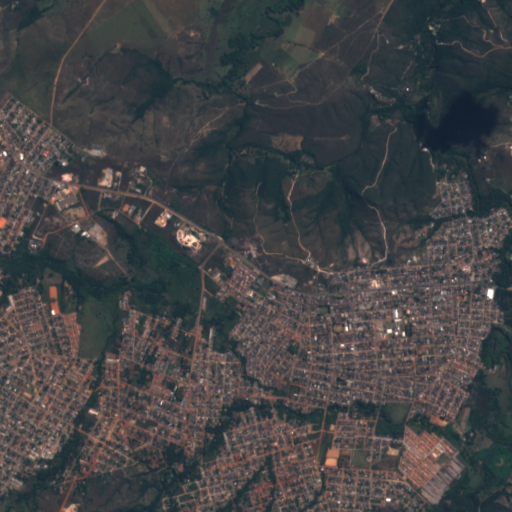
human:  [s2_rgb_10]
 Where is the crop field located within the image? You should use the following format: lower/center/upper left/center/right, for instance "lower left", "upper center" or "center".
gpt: The crop field is located in the center left of the image.
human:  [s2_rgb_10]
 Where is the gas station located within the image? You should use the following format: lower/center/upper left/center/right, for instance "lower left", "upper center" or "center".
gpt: The gas station is located in the center right of the image.
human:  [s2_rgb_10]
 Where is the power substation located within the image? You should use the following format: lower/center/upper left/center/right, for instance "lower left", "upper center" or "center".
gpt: The power substation is located in the upper left of the image.
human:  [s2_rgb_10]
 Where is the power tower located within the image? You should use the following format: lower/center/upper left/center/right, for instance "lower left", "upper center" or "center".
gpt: The power tower is located in the upper of the image.
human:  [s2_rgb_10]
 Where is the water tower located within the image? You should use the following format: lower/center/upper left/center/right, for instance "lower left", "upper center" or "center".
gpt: The water tower is located in the lower left of the image.
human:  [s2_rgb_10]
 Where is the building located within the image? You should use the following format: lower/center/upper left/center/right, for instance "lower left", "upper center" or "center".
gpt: There is no building in the image.